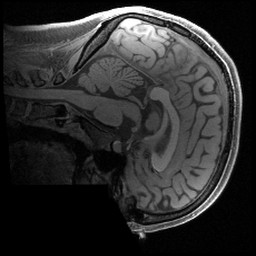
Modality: T1w
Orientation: sagittal
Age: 21
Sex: female
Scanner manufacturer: siemens
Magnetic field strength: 3 T
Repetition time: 2.4 s
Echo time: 0.00241 s